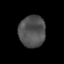
Tissue: prostate
Cell type: Fibroblasts
Senescence score: 0.7363
Nuclear area (px): 817
Mean DAPI intensity: 81.233